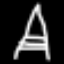
Label: The Eiffel Tower